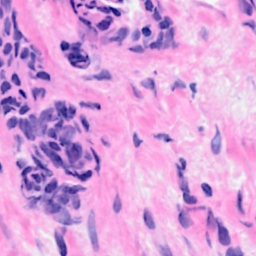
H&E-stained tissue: Breast